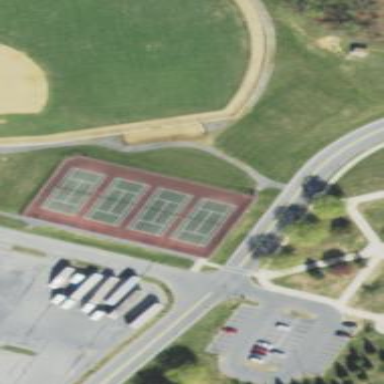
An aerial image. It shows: Tennis court on the leisure land pitch.